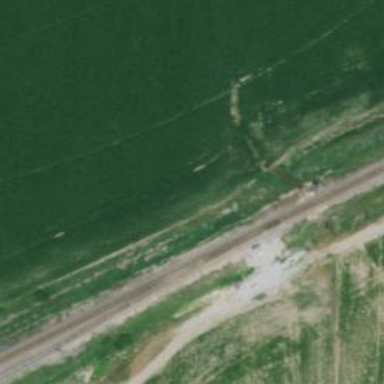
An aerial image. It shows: Railway spur junction.